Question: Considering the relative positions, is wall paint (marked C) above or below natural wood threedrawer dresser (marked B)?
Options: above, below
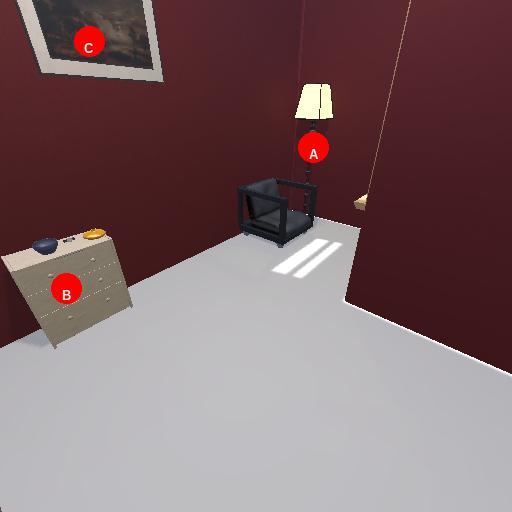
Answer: above